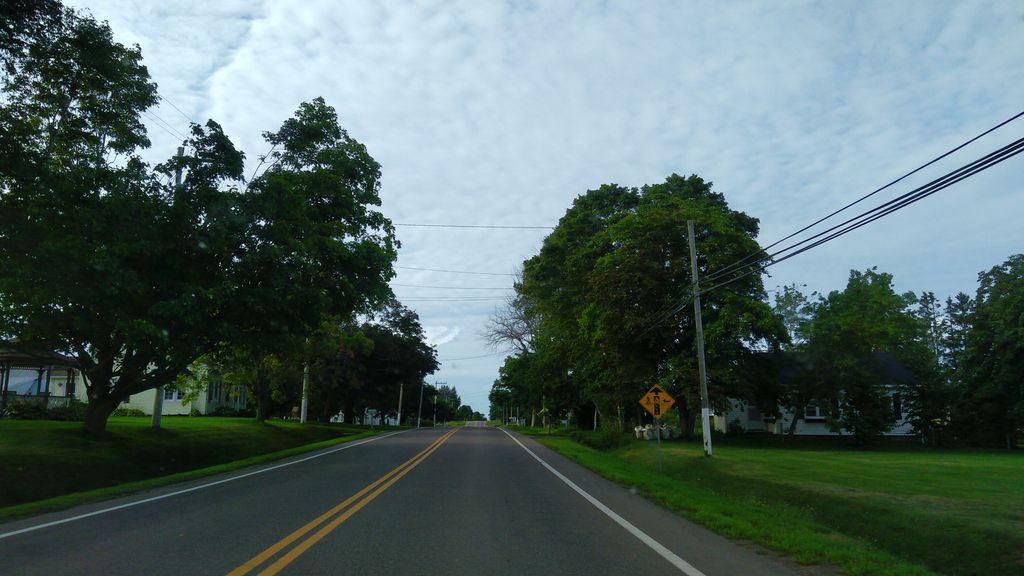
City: charlottetown